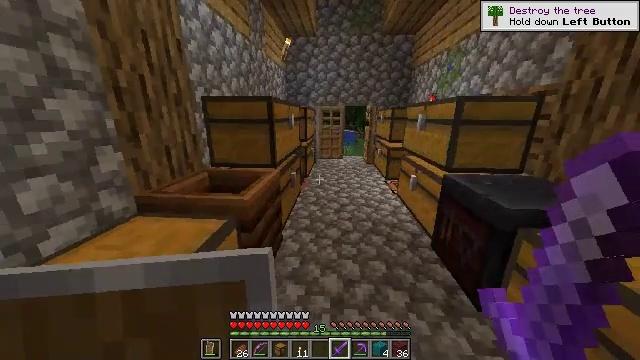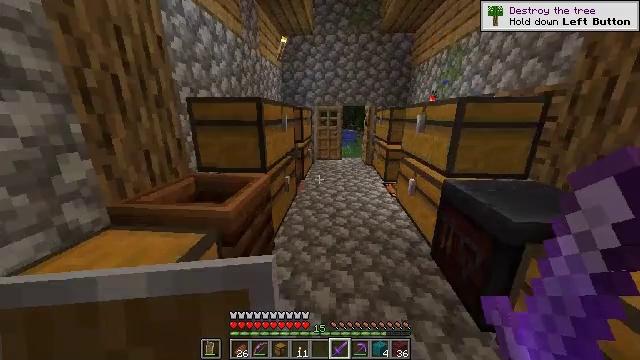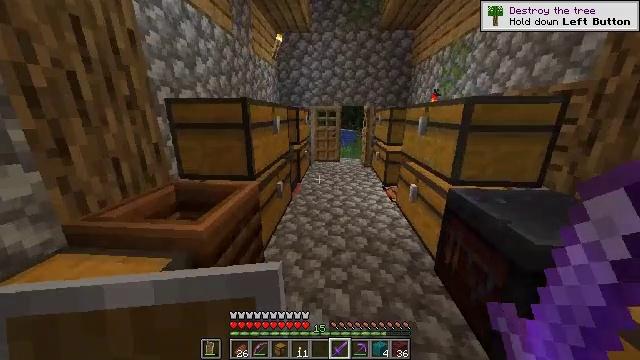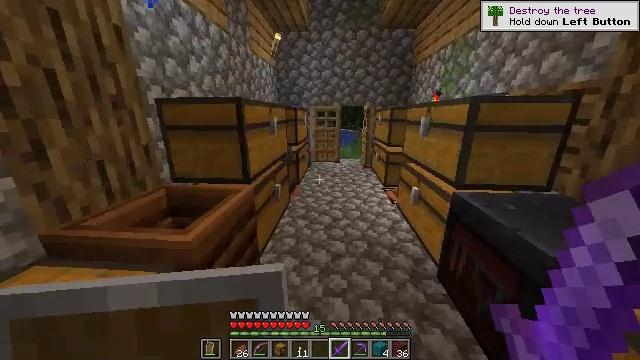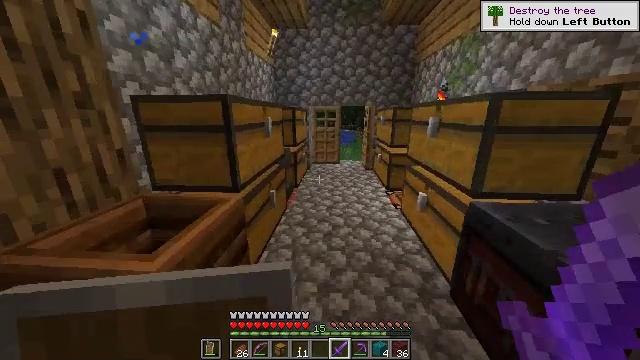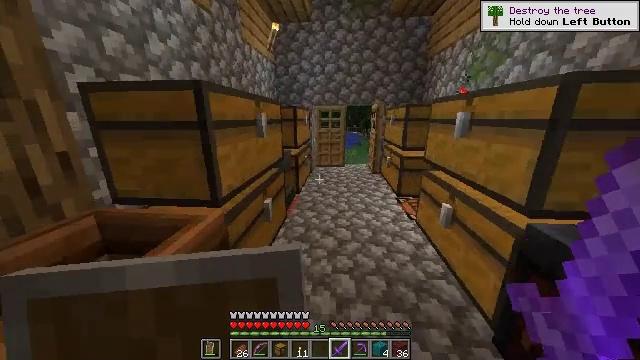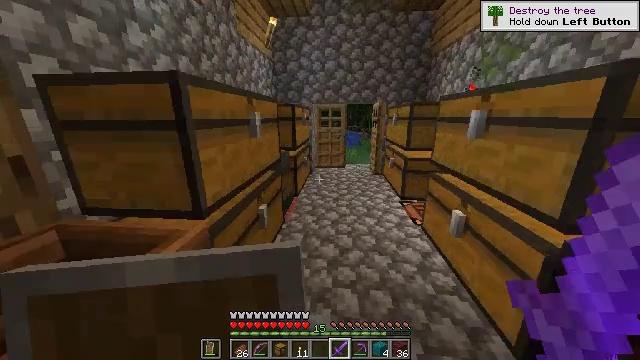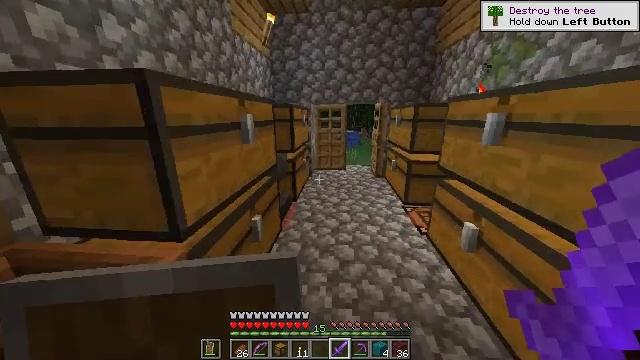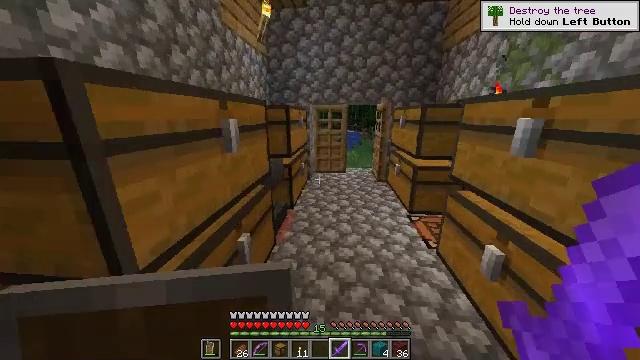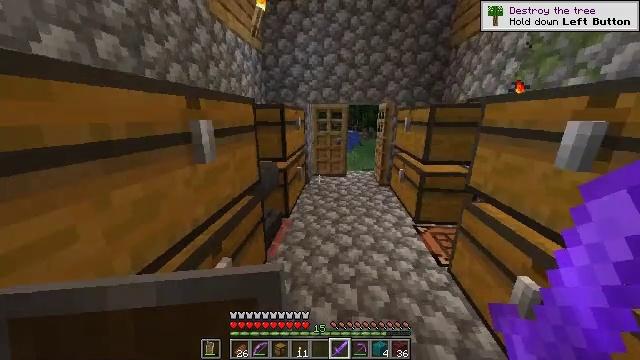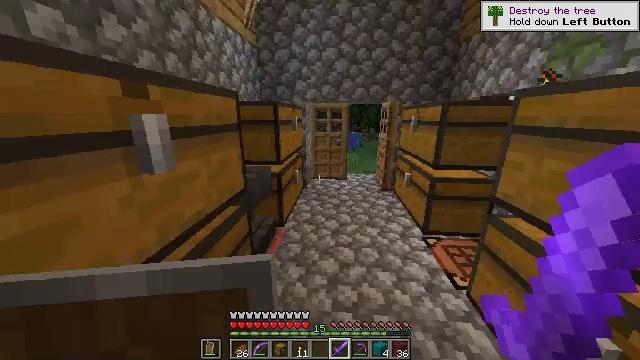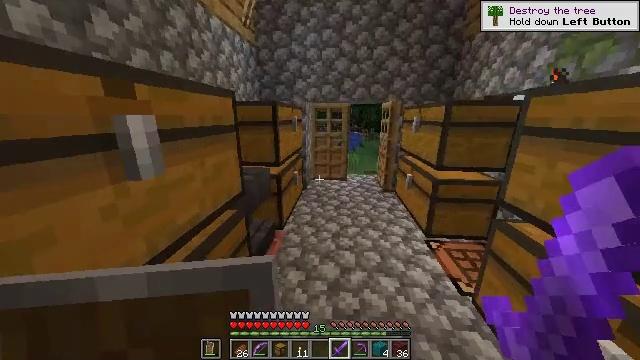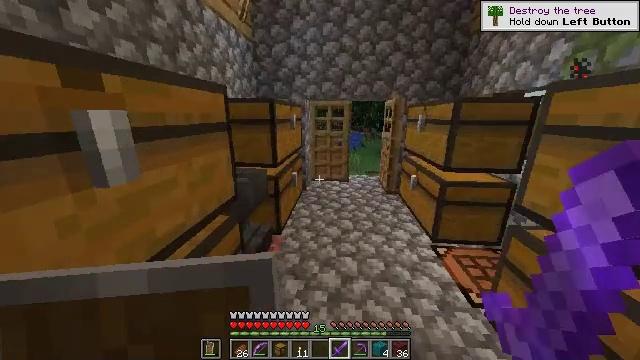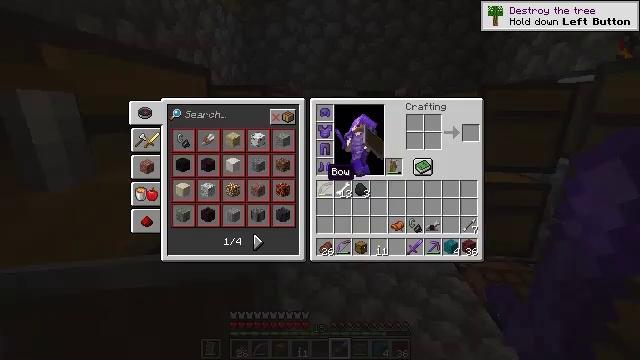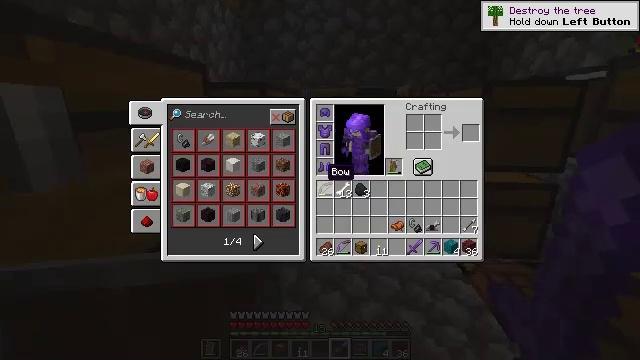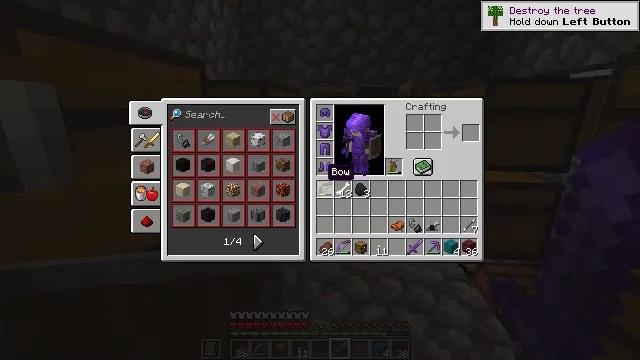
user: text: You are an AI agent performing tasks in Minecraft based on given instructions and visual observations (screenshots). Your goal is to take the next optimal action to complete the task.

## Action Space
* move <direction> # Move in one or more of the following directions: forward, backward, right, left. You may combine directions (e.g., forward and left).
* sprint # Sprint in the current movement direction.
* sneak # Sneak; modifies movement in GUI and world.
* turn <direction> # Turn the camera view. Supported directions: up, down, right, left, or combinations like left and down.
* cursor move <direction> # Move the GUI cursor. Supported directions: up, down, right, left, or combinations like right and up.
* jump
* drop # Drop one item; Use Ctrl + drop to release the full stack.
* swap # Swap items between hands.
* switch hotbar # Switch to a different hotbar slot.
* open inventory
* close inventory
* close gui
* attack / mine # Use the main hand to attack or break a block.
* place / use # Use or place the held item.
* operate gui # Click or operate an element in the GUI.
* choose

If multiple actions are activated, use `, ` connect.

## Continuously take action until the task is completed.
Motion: motion action
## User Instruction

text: Combine blaze powder and ender pearl to create an ender eye.
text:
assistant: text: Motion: move forward and move right
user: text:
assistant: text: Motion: move forward
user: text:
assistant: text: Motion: move forward
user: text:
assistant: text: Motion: move forward
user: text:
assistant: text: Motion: move forward, turn left
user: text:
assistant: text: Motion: move forward
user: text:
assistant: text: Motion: move forward
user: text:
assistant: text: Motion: move forward
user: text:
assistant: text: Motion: move forward
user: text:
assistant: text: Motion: move forward
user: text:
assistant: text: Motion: no_op
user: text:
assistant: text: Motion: no_op
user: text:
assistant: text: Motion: close inventory
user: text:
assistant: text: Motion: close inventory
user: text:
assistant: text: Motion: close inventory
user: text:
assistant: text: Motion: no_op
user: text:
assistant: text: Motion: no_op
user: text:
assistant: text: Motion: no_op
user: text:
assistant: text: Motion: no_op
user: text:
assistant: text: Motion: no_op
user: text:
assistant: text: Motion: no_op
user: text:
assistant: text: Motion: open inventory
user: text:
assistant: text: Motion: open inventory
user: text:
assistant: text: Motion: no_op
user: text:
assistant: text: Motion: no_op
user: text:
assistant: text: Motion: no_op
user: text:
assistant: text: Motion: move forward and move right, turn left and down
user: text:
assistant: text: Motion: move forward and move right, turn left and down
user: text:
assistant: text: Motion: move forward and move right, turn left
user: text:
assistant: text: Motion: move forward and move right, turn left